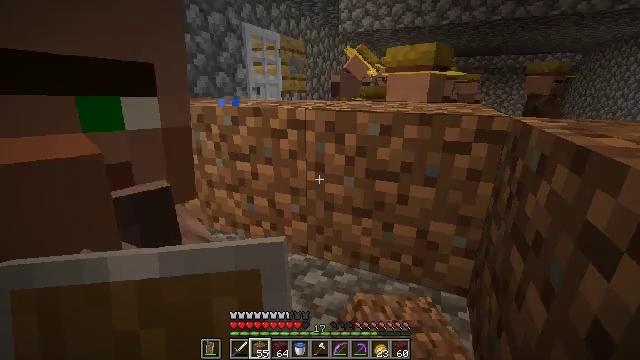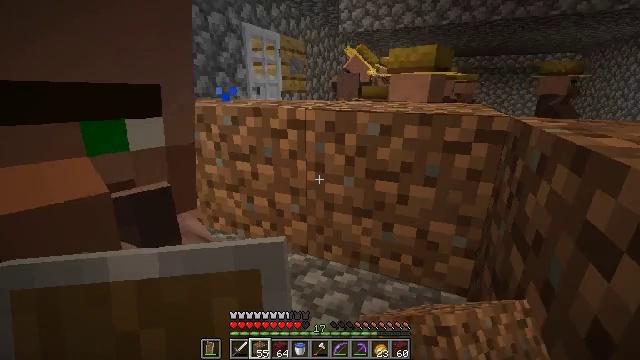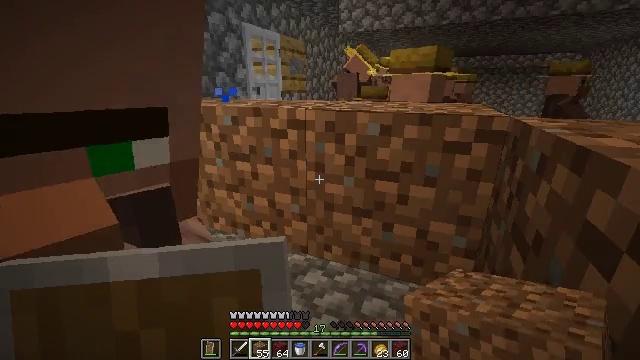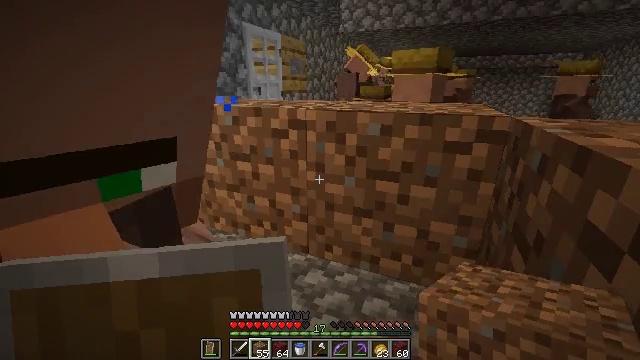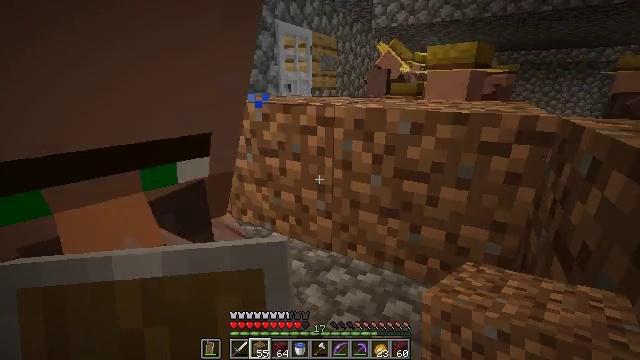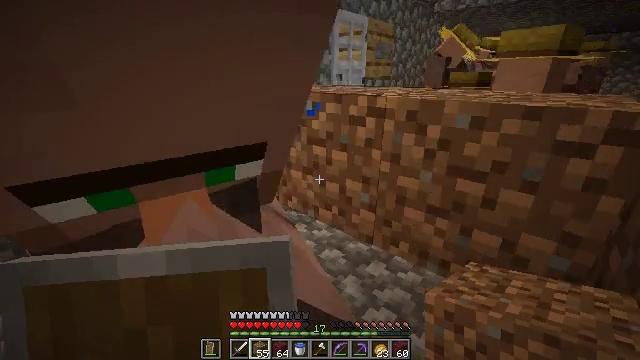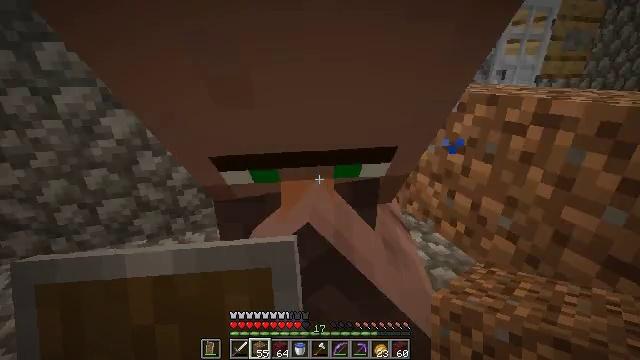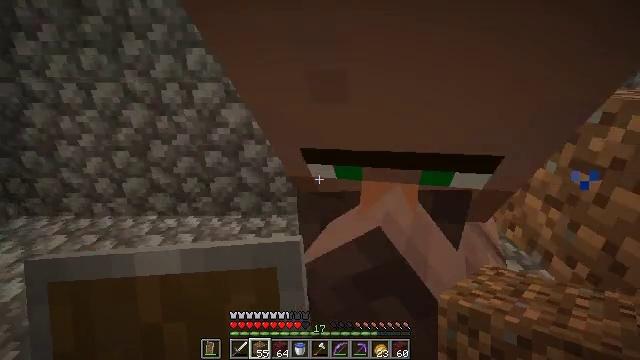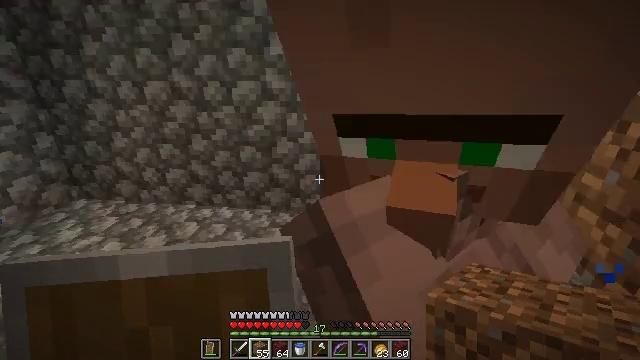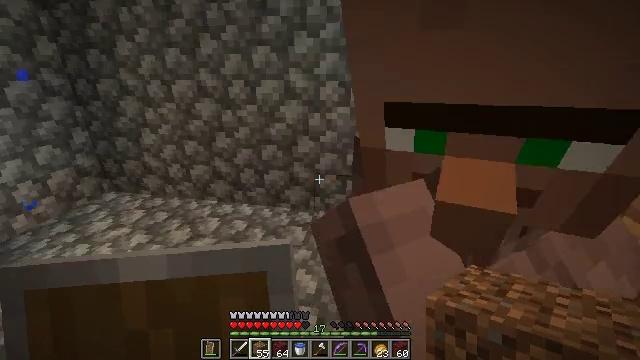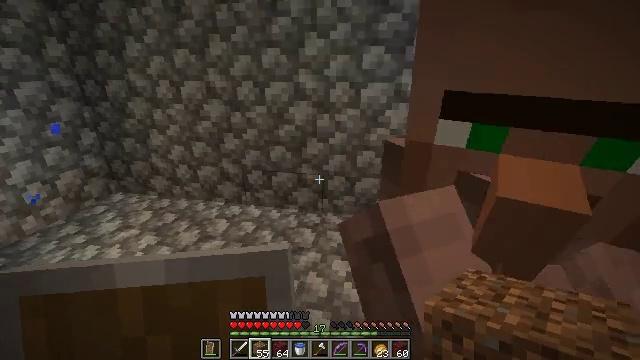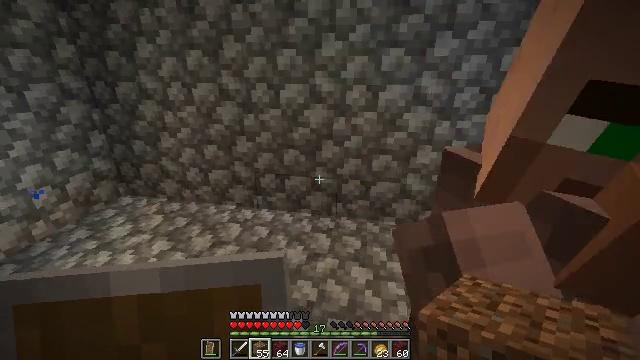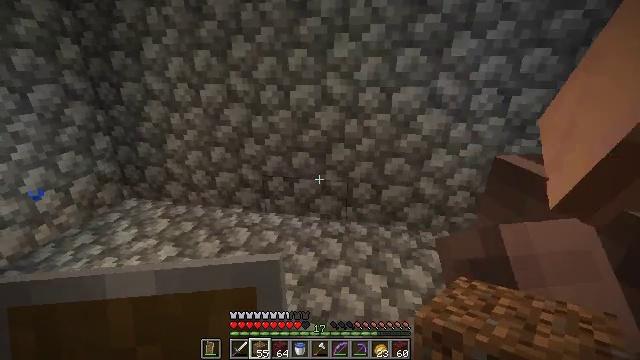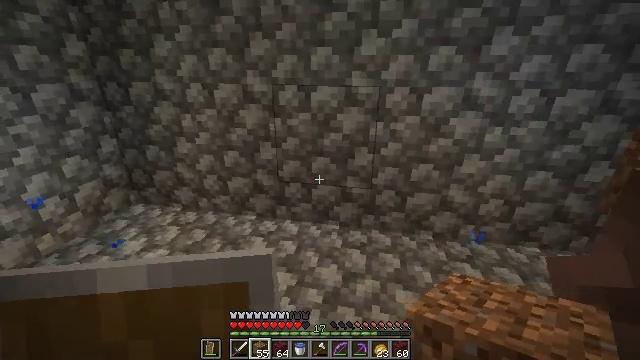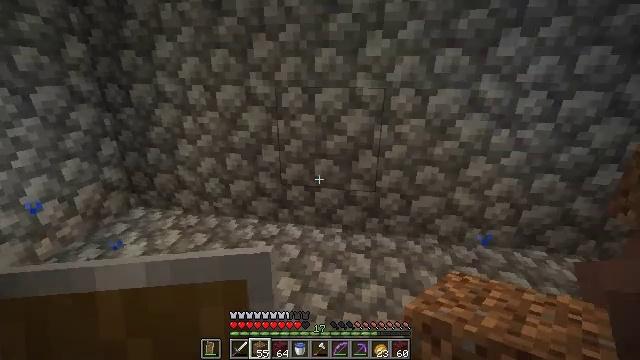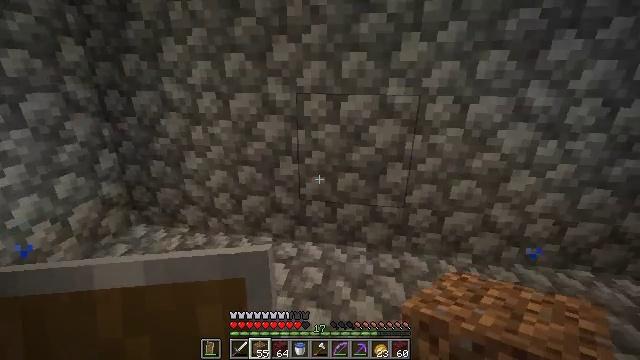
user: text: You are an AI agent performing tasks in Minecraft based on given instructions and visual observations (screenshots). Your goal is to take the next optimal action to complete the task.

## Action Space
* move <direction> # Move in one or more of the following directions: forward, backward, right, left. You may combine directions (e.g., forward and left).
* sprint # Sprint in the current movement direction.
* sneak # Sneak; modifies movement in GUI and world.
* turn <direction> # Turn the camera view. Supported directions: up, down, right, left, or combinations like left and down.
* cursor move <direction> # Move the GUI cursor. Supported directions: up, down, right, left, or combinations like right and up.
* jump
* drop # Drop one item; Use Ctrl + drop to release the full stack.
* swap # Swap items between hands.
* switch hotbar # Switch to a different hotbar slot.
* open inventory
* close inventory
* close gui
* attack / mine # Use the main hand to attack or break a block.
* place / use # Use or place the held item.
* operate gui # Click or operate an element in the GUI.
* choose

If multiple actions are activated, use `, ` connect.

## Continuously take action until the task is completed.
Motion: motion action
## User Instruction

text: Mine the cobblestone slab.
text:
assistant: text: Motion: no_op
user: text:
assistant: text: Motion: no_op
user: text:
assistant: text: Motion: no_op
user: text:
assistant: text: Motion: turn left
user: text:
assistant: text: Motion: turn left and down
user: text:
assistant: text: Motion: turn left
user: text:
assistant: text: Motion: turn left
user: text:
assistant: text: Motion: turn left
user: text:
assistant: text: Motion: move left, turn left
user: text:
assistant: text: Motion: move left
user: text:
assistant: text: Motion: move forward and move left
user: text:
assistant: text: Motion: move forward and move left
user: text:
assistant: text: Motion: move forward and move left
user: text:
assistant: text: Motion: move forward and move left
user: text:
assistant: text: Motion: move forward and move left, turn right and up
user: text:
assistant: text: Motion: move forward and move left, turn right and up
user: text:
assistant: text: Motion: move forward and move left, turn right and up
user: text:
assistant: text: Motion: move forward, turn up
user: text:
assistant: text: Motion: turn right and up
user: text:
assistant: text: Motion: no_op
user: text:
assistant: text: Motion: no_op
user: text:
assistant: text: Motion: no_op
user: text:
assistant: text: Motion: no_op
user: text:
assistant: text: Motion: no_op
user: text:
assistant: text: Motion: no_op
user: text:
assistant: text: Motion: no_op
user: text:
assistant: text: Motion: no_op
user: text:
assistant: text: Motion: no_op
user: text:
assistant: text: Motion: no_op
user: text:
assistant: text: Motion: no_op